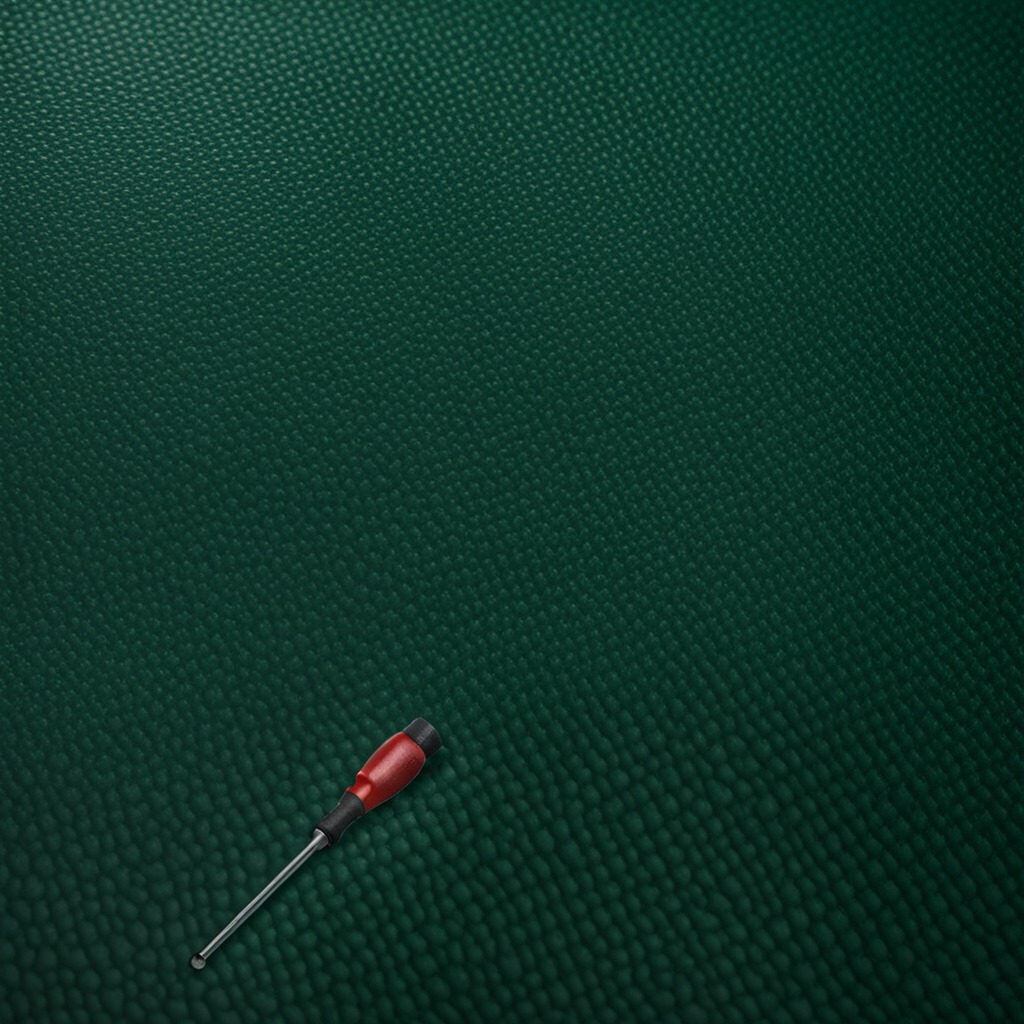
A screwdriver lies on the granite tabletop inside a workshop at night.